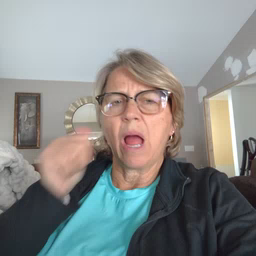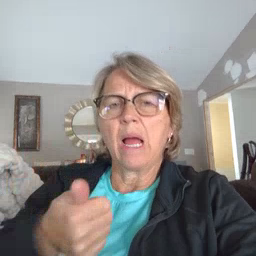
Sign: hide